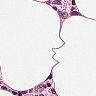
Metastatic tissue present: no